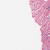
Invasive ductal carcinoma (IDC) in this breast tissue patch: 1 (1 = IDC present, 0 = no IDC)